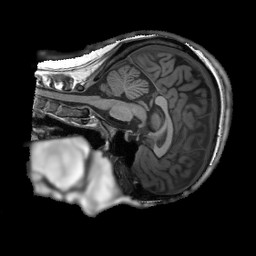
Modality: T1w
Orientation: sagittal
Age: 25
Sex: female
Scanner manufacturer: siemens
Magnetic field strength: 3 T
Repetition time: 2.3 s
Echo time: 0.00232 s